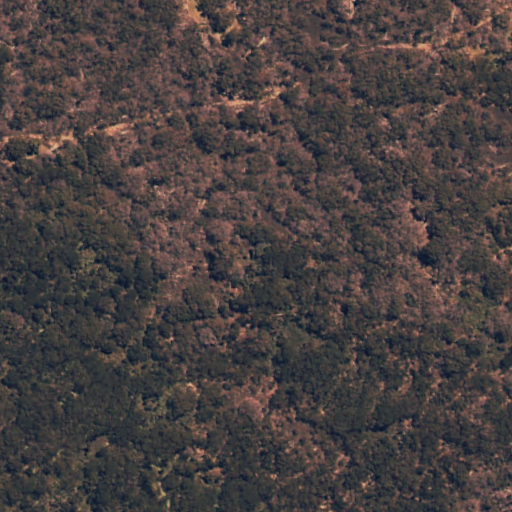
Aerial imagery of lava area in Hawaii named Kīpukakī containing only unknown